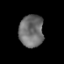
Tissue: prostate
Cell type: T cells
Senescence score: 0.2813
Nuclear area (px): 770
Mean DAPI intensity: 110.226